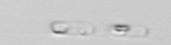
Label: Skeletonema